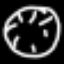
Label: clock